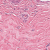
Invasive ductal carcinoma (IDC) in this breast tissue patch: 0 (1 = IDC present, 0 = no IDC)